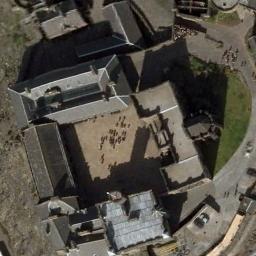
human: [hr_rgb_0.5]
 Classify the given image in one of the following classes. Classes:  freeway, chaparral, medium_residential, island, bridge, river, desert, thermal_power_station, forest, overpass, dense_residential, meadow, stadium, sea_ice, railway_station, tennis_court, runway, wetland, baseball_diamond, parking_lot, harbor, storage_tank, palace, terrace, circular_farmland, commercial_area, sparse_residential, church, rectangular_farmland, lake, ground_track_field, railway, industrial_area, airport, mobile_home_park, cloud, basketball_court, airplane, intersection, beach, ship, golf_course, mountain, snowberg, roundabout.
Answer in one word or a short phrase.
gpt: palace